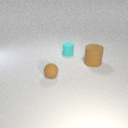
small brown rubber sphere to the left of small cyan rubber cylinder